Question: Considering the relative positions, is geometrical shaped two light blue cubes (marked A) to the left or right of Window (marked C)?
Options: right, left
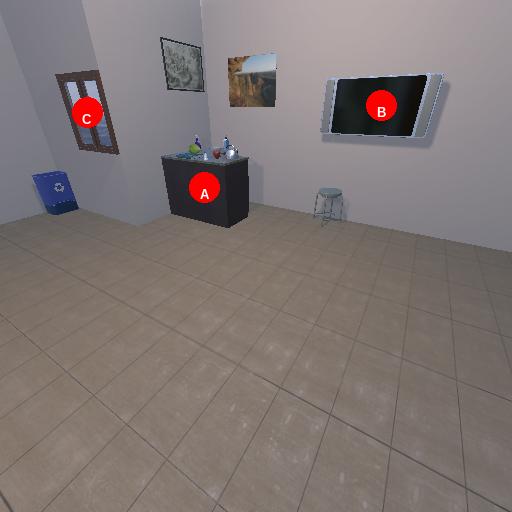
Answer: right